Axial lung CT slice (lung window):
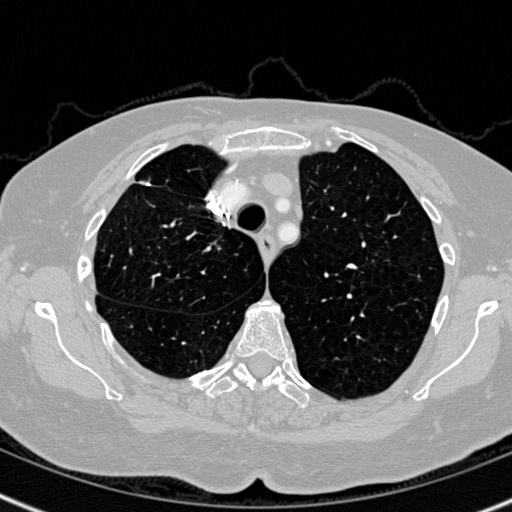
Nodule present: no